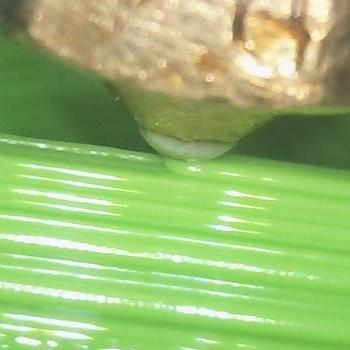
Flow rate: 178%